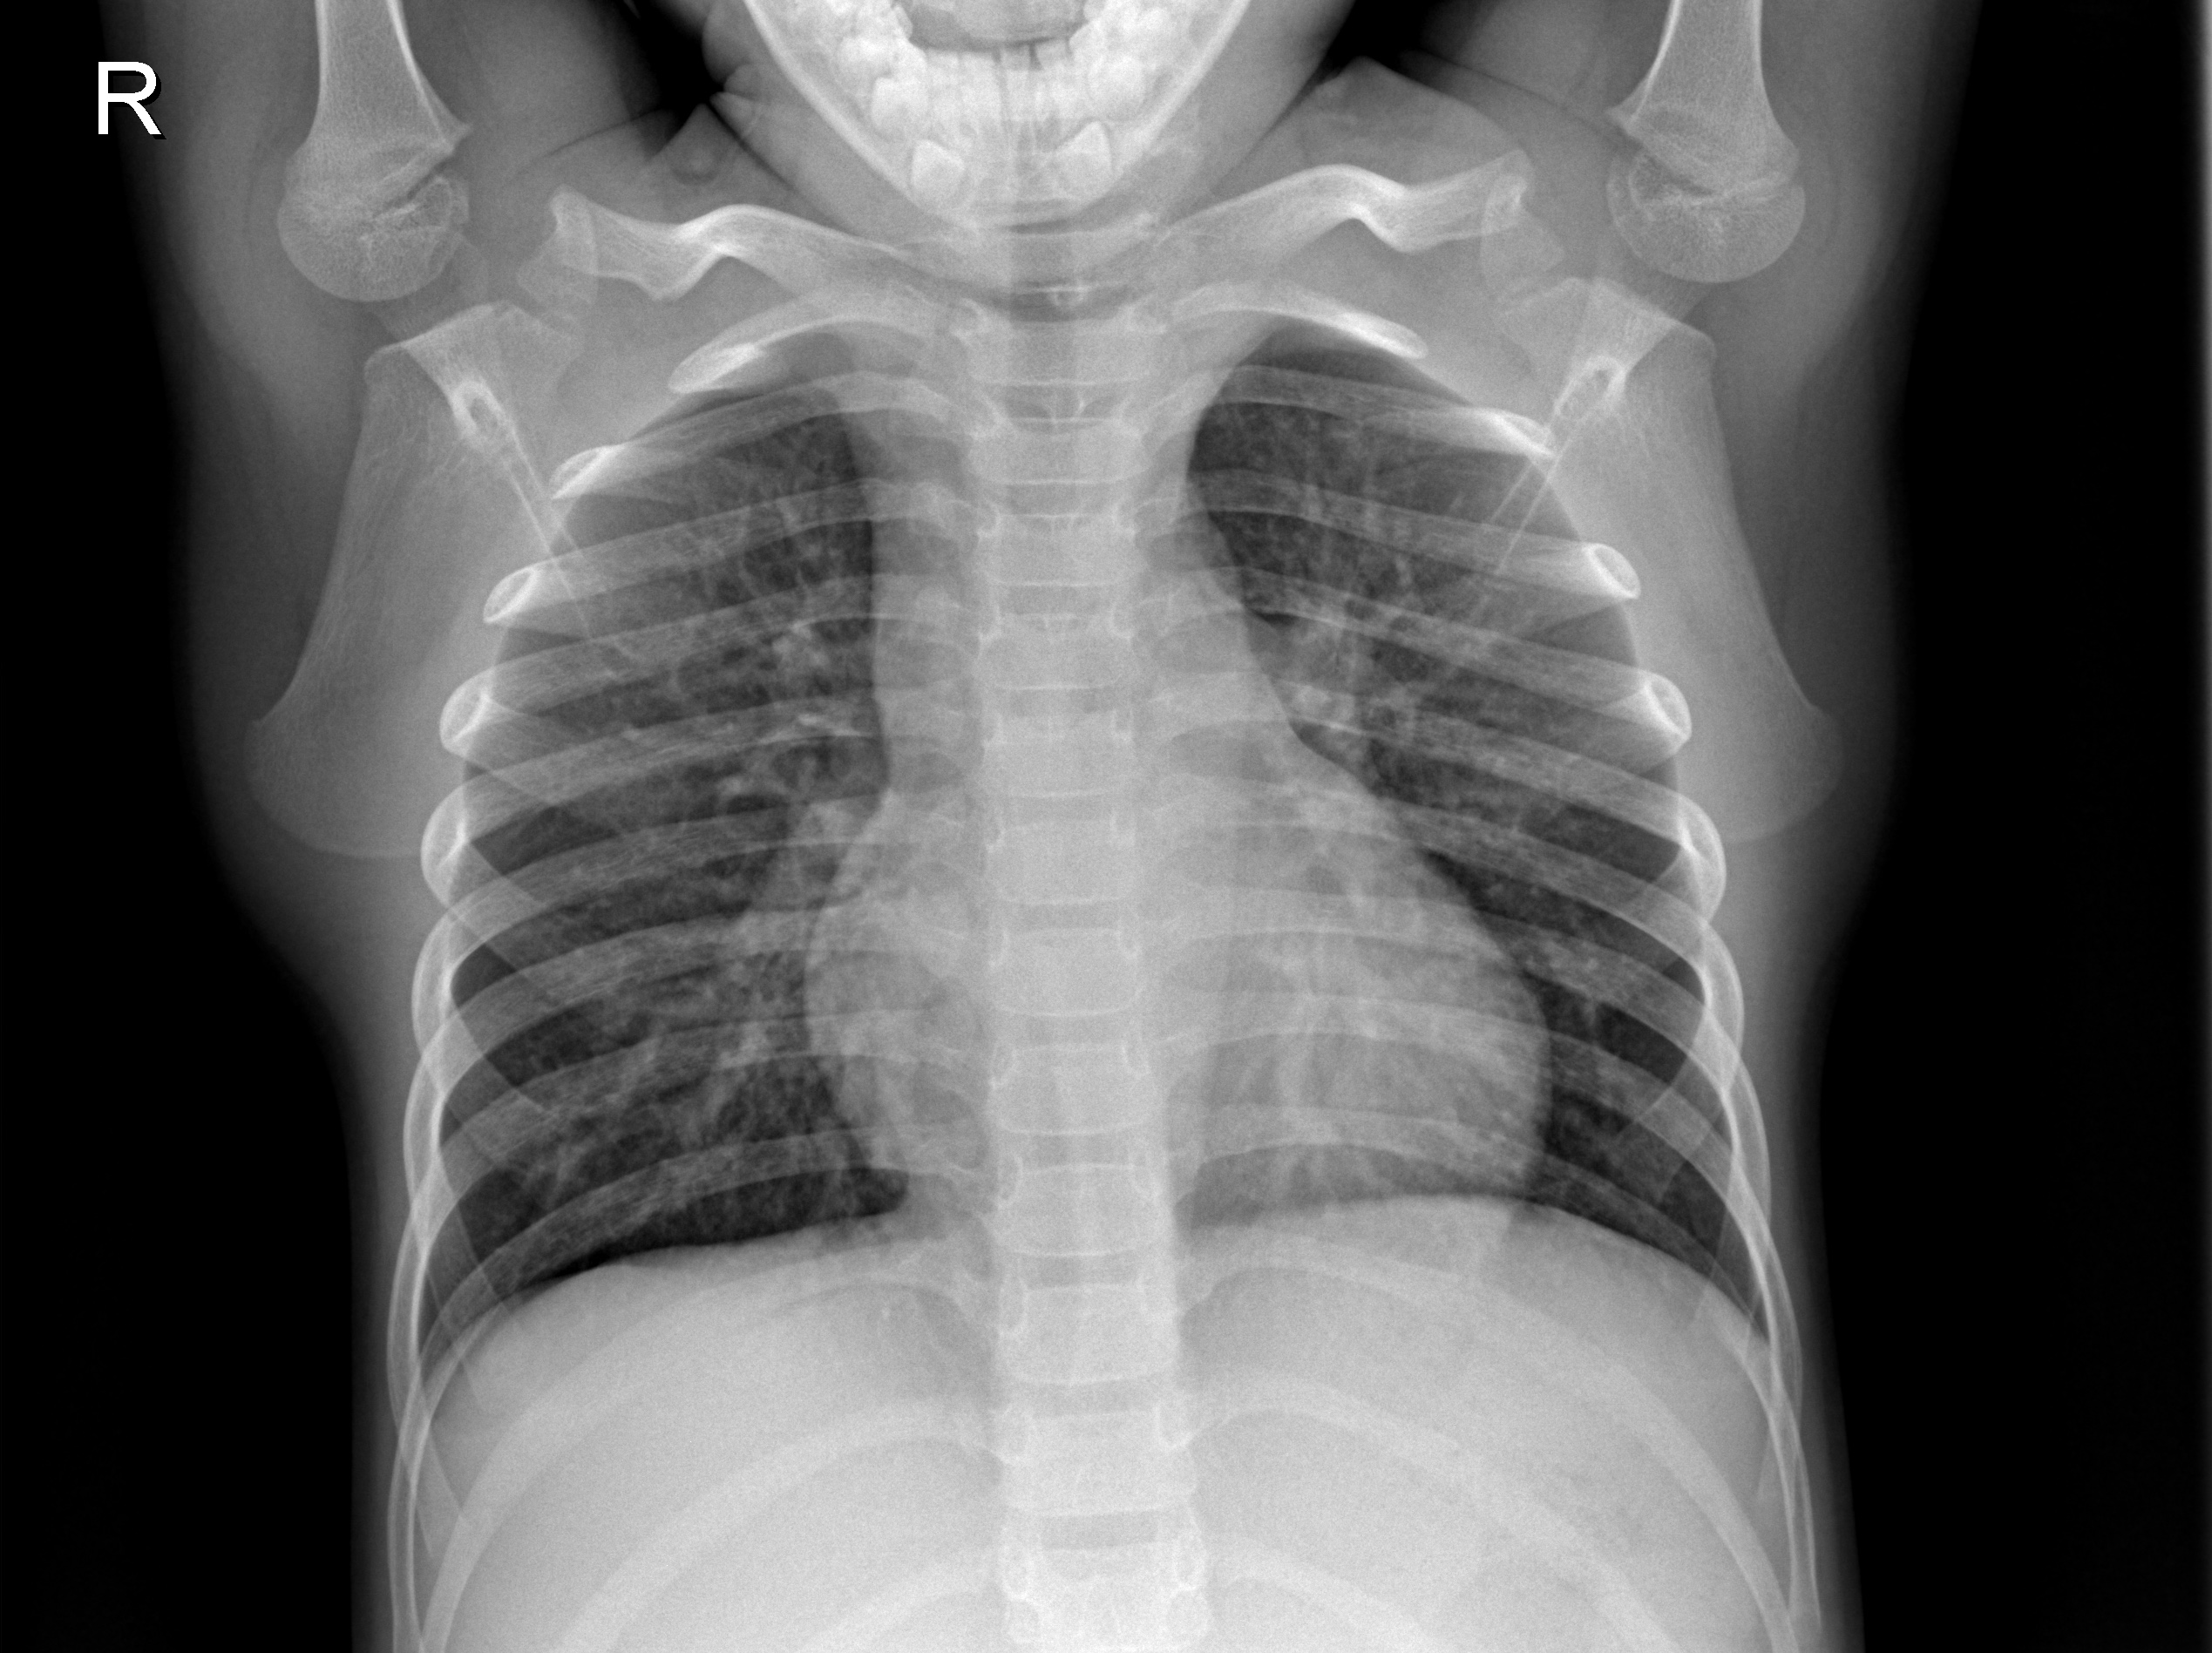
Diagnosis: NORMAL